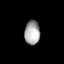
Tissue: lung
Cell type: Fibroblasts
Senescence score: 0.5878
Nuclear area (px): 360
Mean DAPI intensity: 167.222